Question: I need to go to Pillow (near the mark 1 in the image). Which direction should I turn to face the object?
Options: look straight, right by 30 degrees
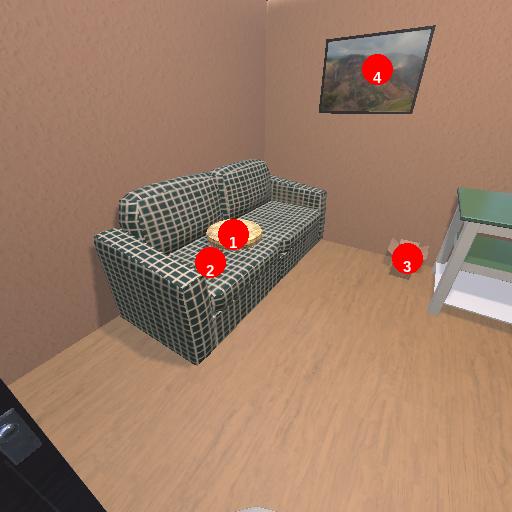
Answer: look straight